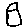
Label: house